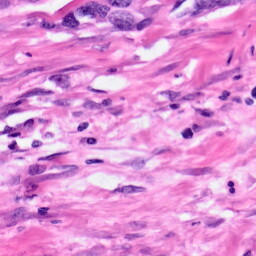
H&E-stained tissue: Pancreatic